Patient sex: M
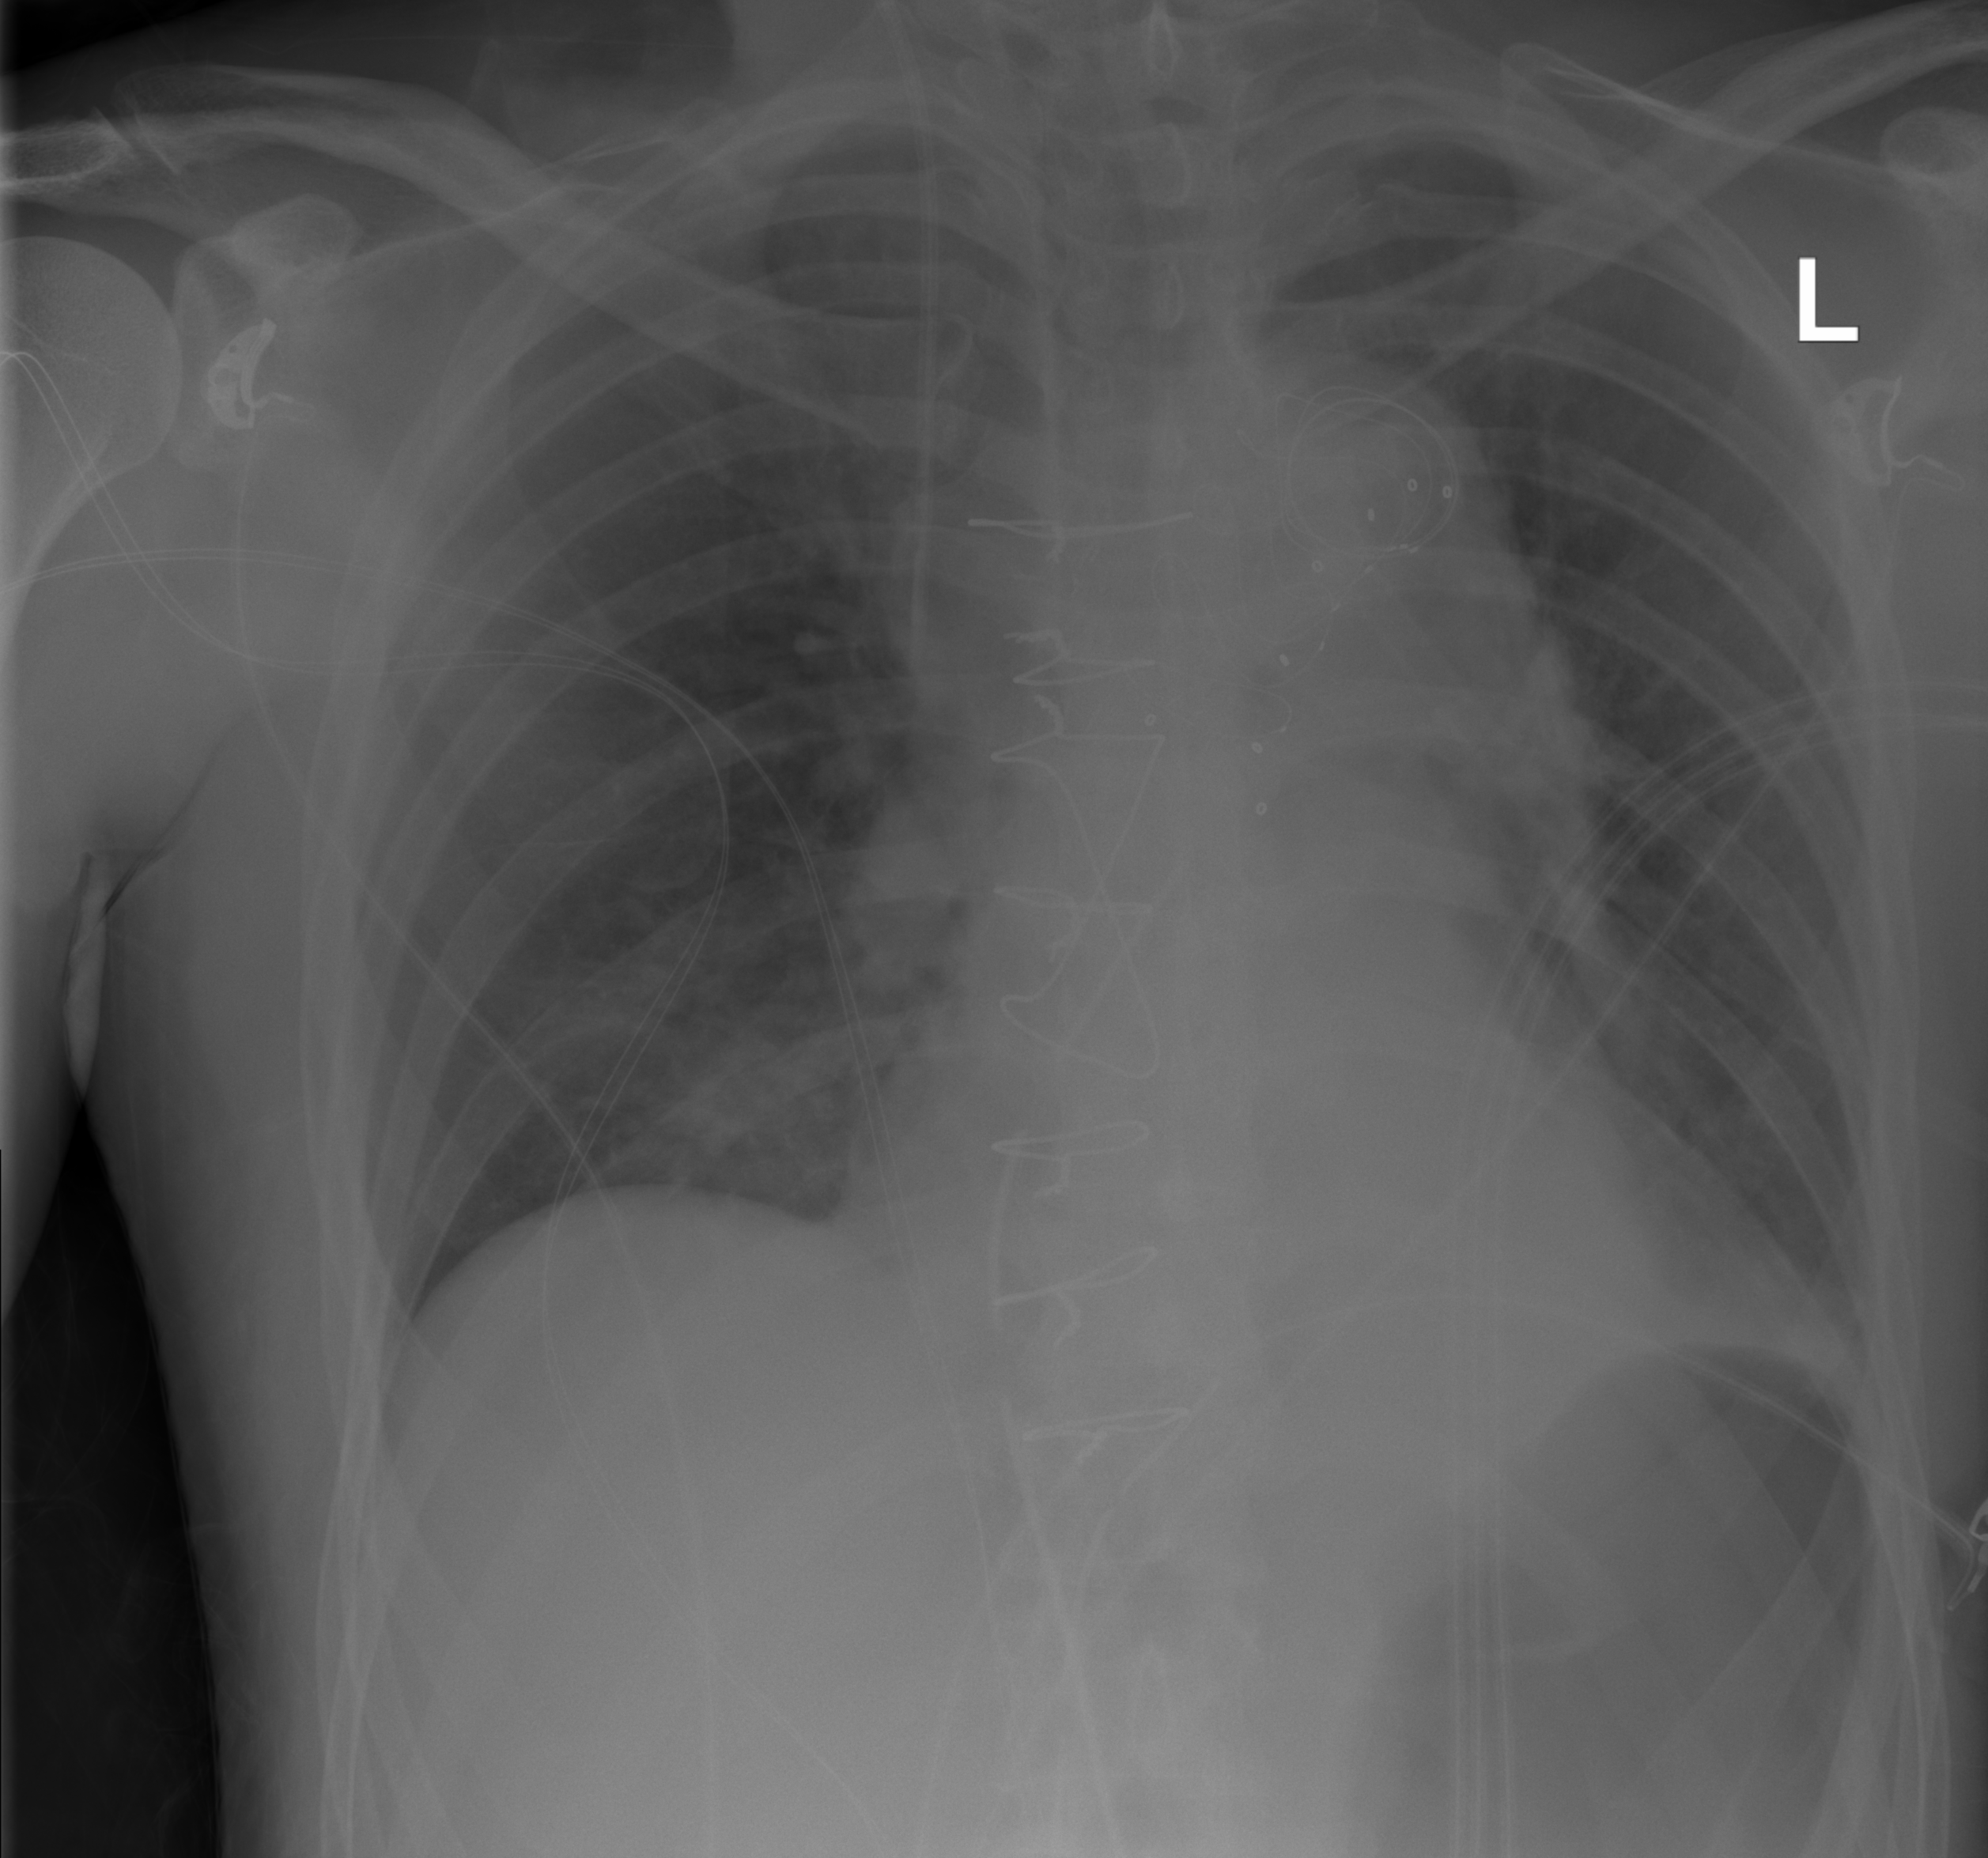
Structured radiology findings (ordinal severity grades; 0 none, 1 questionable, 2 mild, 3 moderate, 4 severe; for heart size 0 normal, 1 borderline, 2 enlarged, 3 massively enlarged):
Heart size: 0
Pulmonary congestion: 0
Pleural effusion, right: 0
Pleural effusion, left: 0
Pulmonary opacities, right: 0
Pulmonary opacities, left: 0
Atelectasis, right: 2
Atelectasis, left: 0